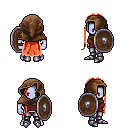
a pixel art fantasy rpg character, male body template, dark elf, purple skin, maroon sleeveless shirt, metal pants, red extra-long hairstyle, cloth hood, metal boots, shield, four views (front, back, left, right), 2x2 character sprite sheet, small pixel art, hard edges, no anti-aliasing